二年级 · 变换几何
下列用小木棒摆出的图形中, 是轴对称图形的打 “ $\bigcirc$ ”, 不是轴对称图形的打 “ $\times$ ”

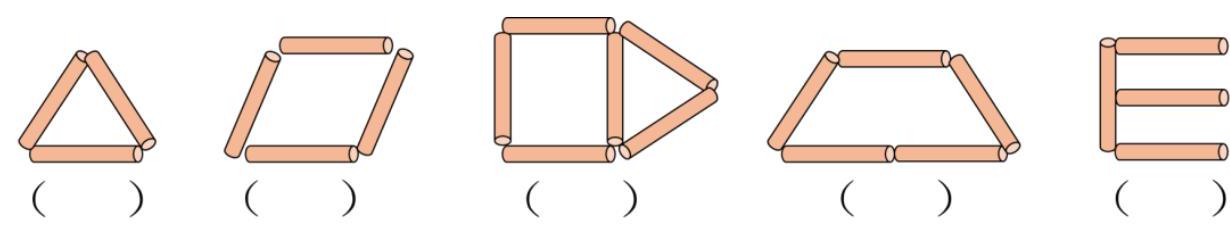
答案: (O) ( $(\mathrm{A})$ (O) (O) (O)